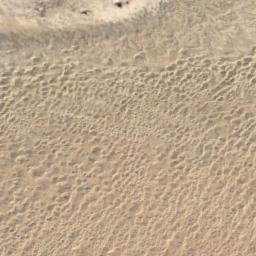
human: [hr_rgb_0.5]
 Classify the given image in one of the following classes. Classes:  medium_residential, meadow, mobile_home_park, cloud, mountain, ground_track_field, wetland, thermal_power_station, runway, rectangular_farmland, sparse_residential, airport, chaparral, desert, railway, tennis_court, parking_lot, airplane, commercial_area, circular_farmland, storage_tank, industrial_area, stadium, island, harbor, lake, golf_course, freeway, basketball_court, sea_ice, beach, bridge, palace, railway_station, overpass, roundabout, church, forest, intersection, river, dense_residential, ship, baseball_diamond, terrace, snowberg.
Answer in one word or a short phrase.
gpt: desert